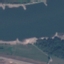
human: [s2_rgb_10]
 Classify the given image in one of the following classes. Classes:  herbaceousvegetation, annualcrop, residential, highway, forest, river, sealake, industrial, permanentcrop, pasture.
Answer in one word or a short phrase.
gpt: River